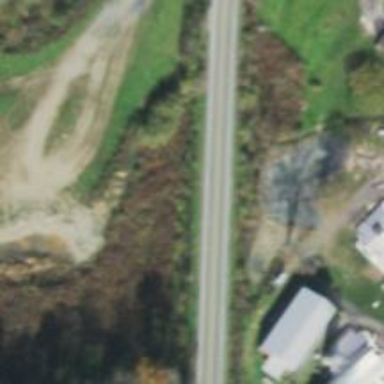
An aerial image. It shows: Culvert tunnel.